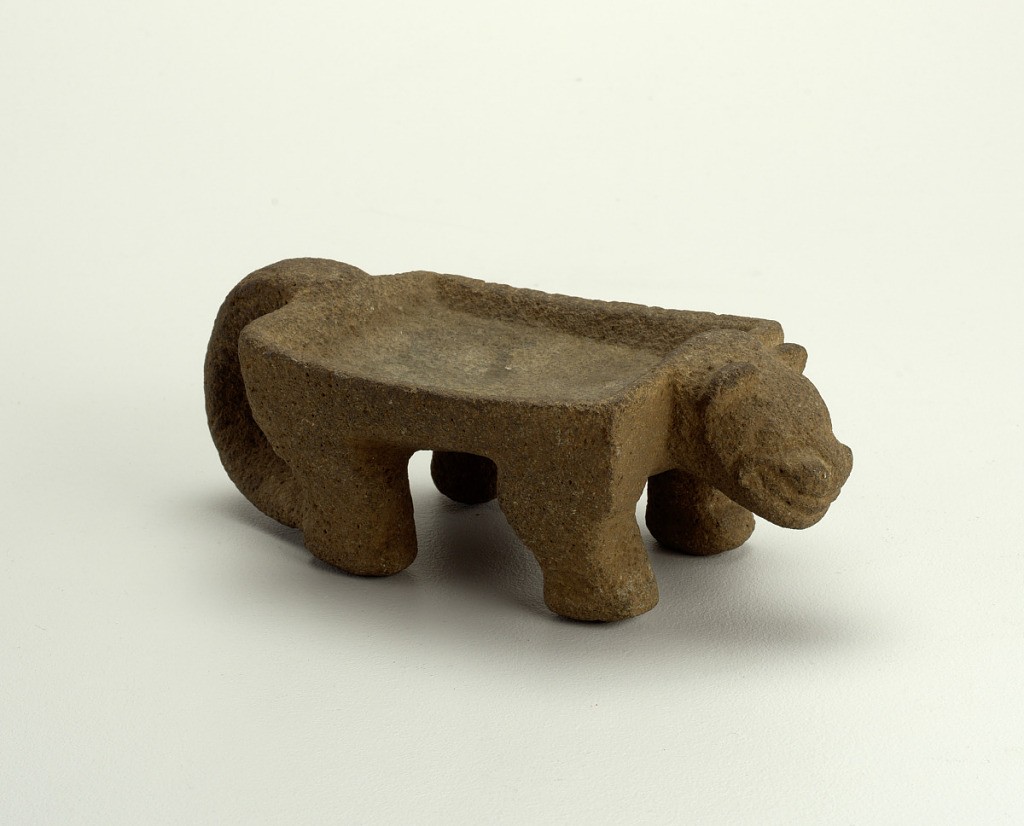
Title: Dish
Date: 1000–1500
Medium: Carved volcanic stone
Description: Metate in the form of a jaguar.